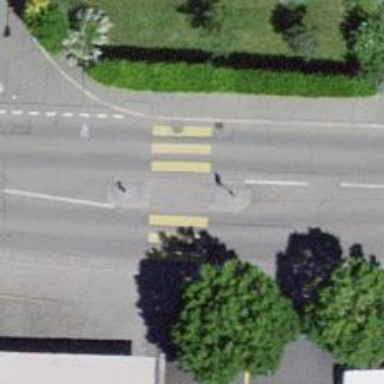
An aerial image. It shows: Uncontrolled crossing with zebra marking and crossing island.